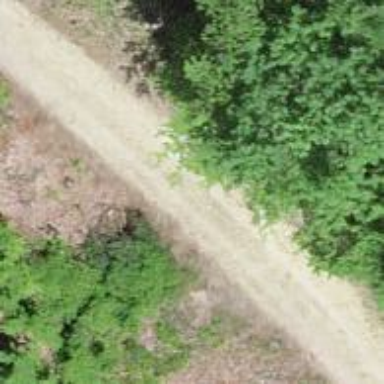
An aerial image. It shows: Gravel track with grade2 quality.